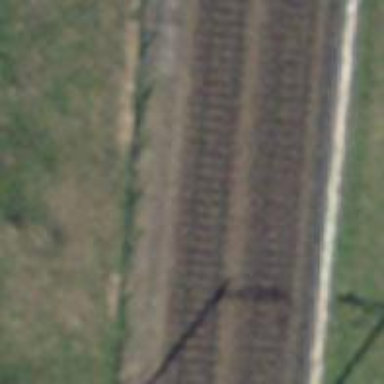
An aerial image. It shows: Single railway track with electrified contact line.